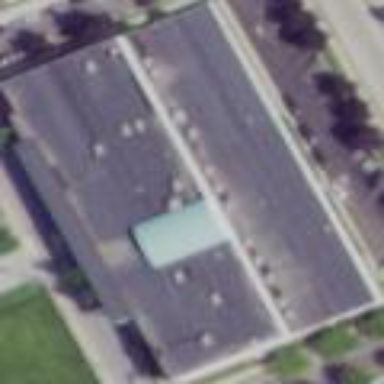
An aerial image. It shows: Building.